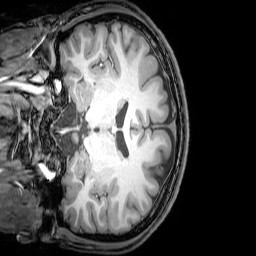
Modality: T1w
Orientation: coronal
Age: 21
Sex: male
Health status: healthy
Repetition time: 0.081 s
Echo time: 0.037 s